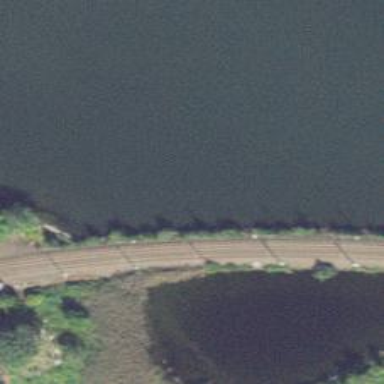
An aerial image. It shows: Railway track with contact lines for electrification.